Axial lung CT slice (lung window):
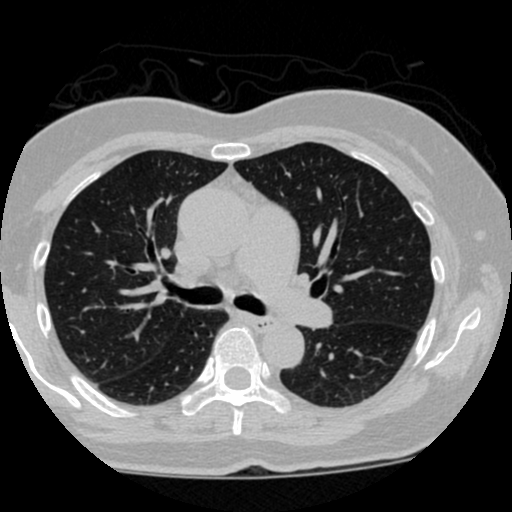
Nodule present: no